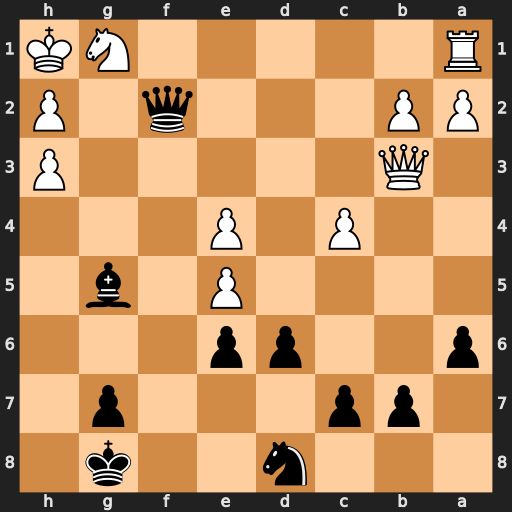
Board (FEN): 3n2k1/1pp3p1/p2pp3/4P1b1/2P1P3/1Q5P/PP3q1P/R5NK
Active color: b
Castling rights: -
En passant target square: -
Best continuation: Bf4 Nf3 Nc6